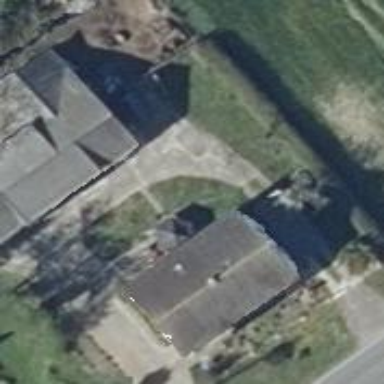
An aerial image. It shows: Simple and straightforward house.